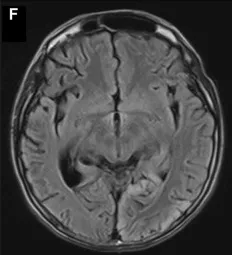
Imaging characteristics at admission and follow-up of this patient. (D-F) Showed the cranial MRI T2flair characteristics of this patient at admission, after 1 month and 6 months of follow-up. Six months later, the right occipital lobe lesion disappeared and transferred to the left occipital cortex (F).
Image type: radiology (mri)